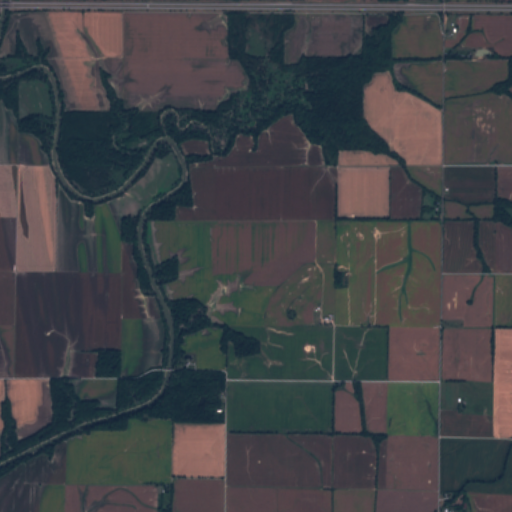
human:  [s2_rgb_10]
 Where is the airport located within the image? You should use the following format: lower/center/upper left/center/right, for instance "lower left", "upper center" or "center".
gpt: There is no airport in the image.